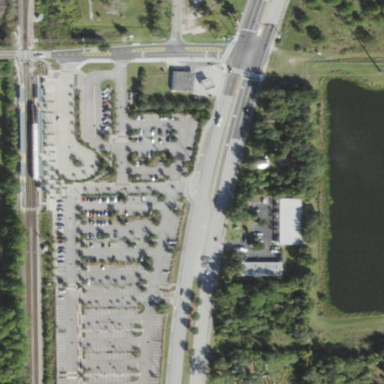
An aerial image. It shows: Parking area with park and ride facility. The surface of the parking area is designated for this purpose.